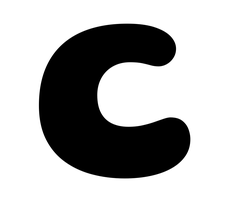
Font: Gluten_Bold